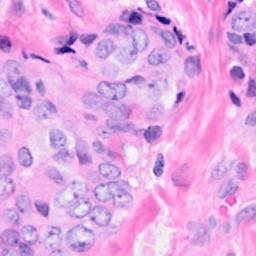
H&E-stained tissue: Breast